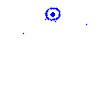
Particle: pion